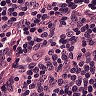
Metastatic tissue present: no